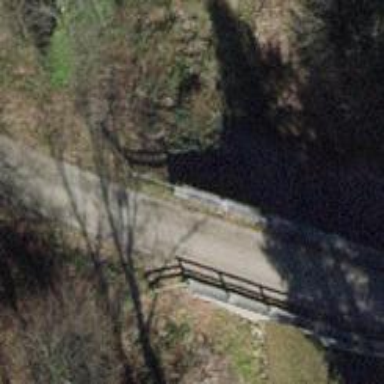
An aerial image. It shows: Track road with bridge. The track type is grade 3.